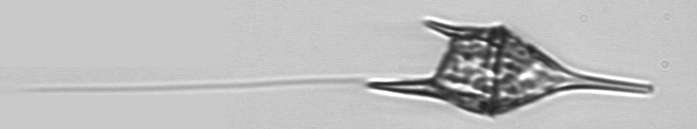
Label: Tripos_lineatus